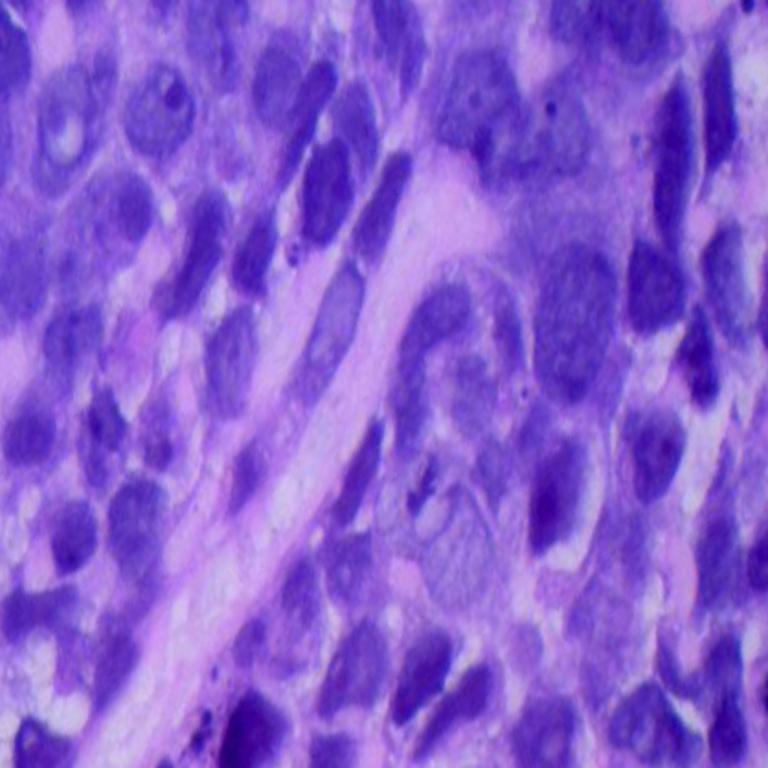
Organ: lung
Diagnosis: squamous carcinomas